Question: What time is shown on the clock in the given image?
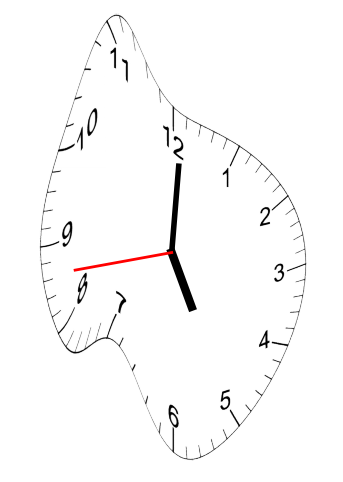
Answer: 05:00:43